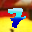
Label: 7